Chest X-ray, AP view. Patient: 65 years old, sex M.
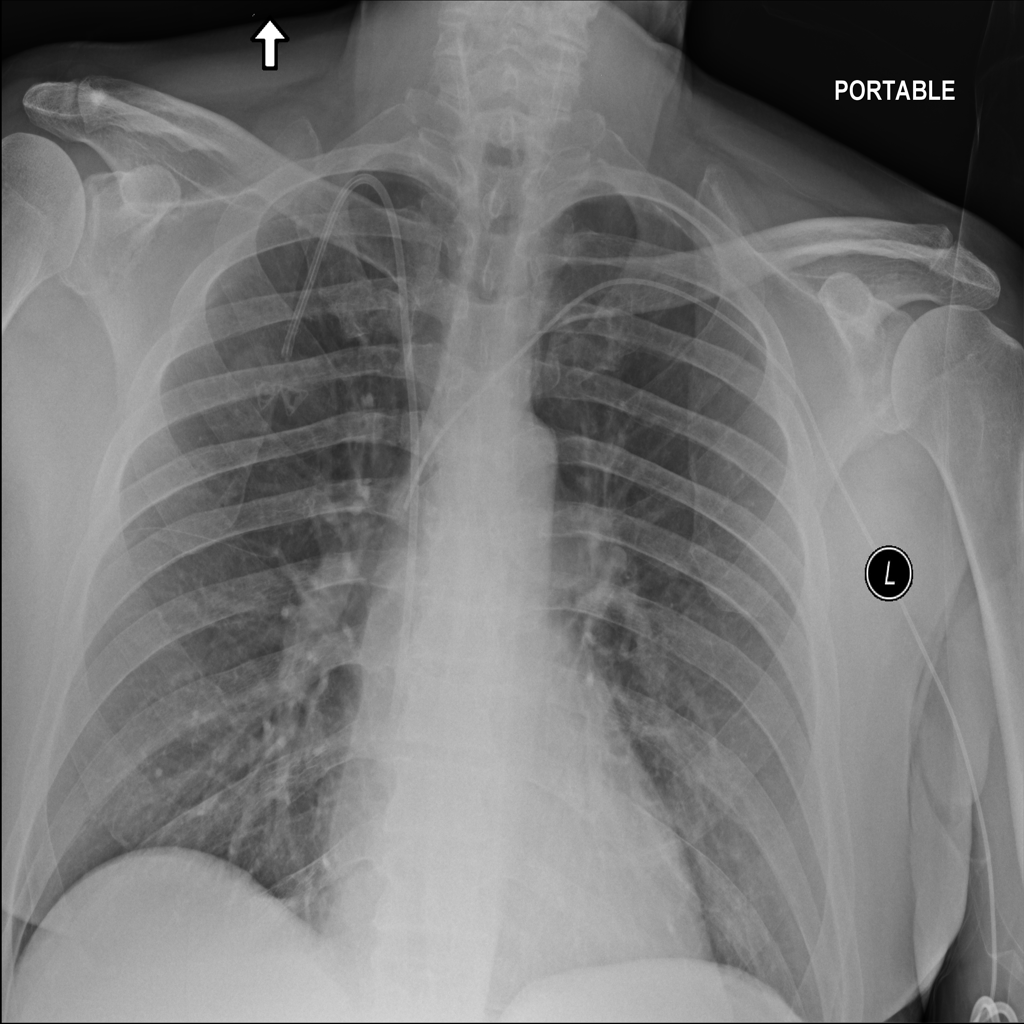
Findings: No Finding